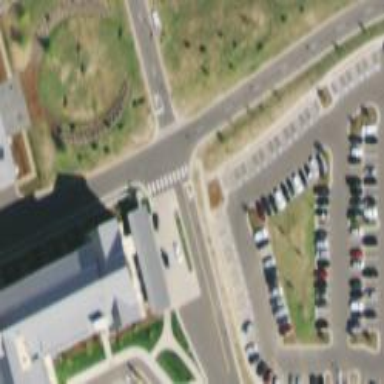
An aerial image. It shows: Parking space is available.